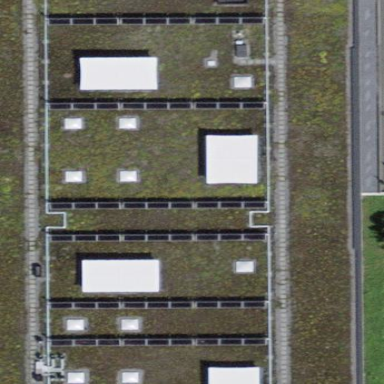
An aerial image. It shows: School building.